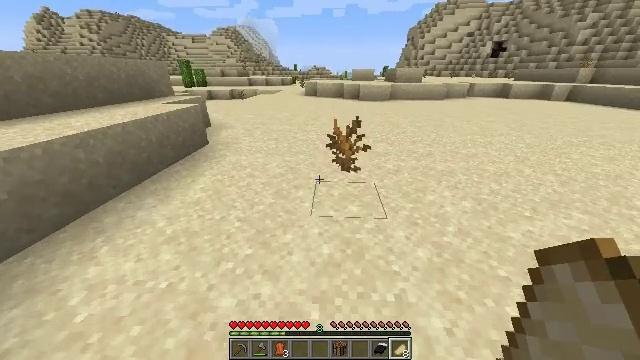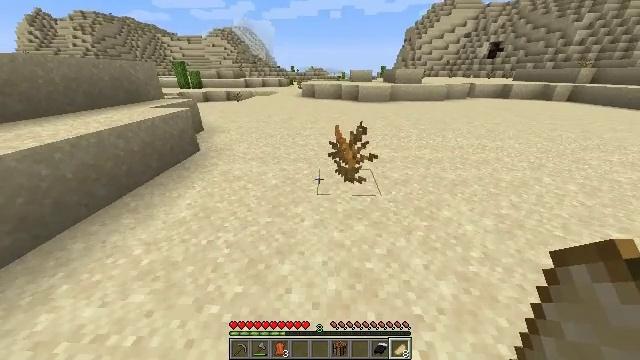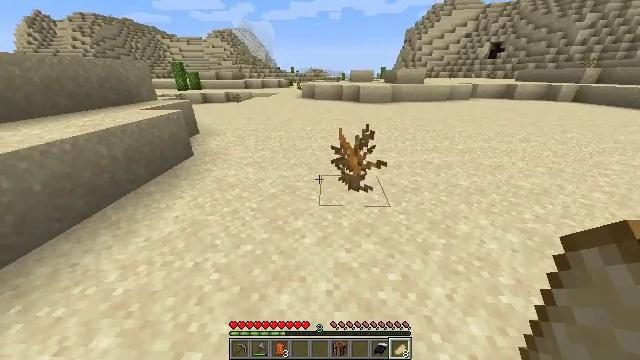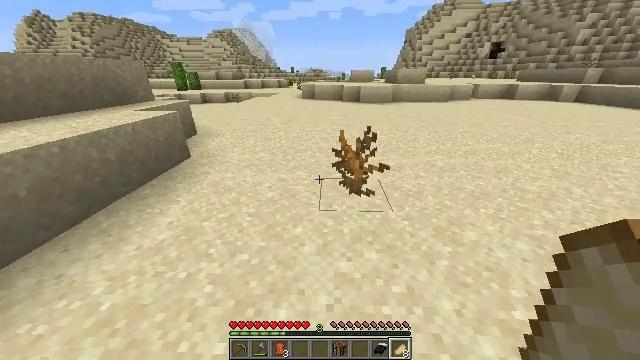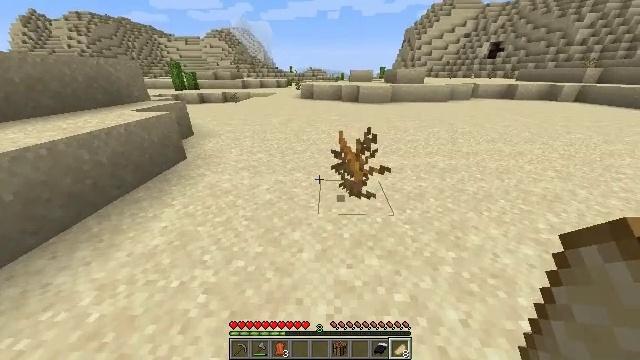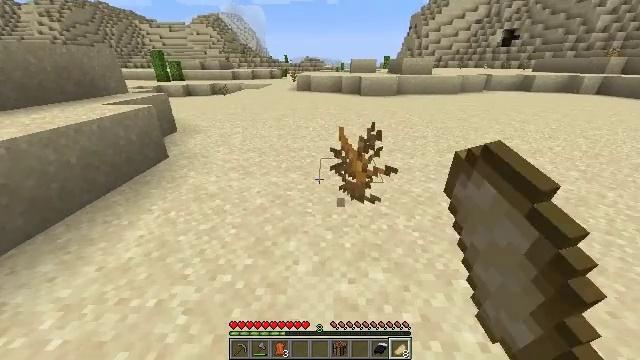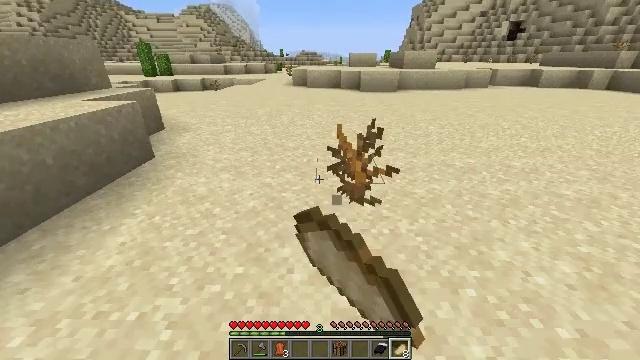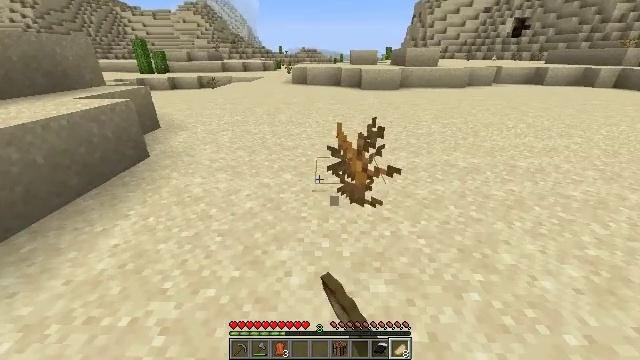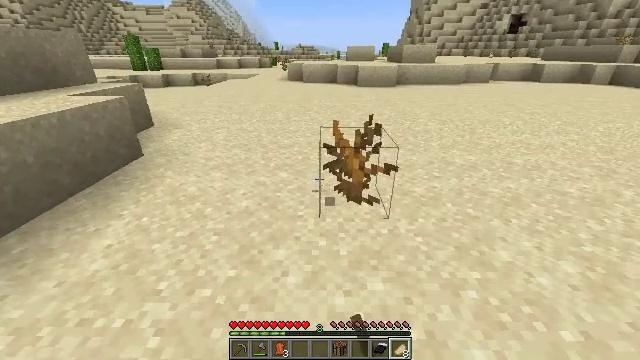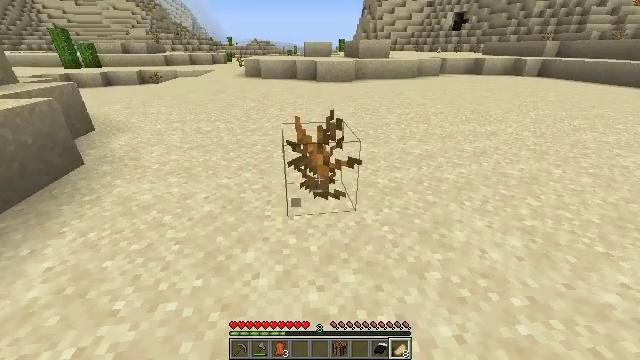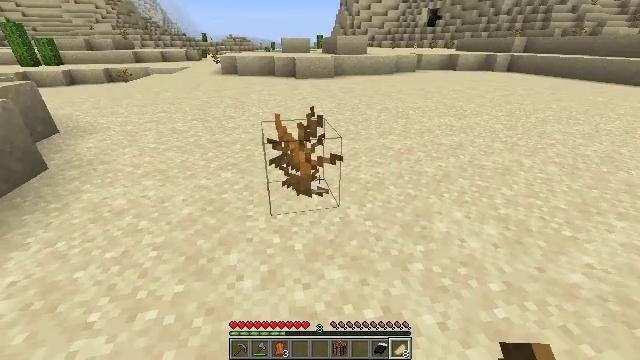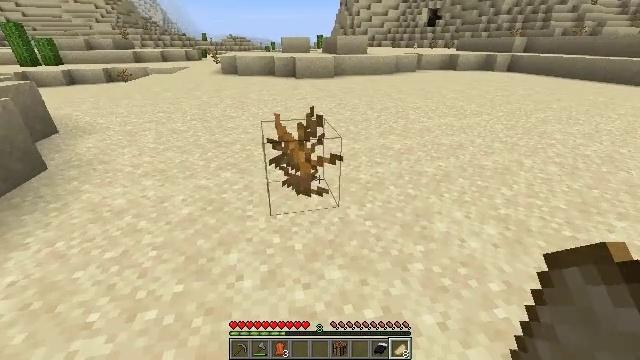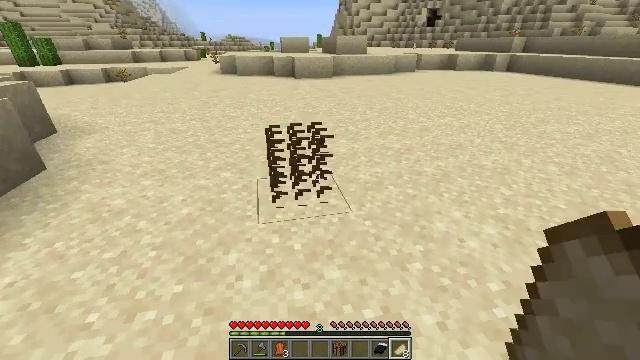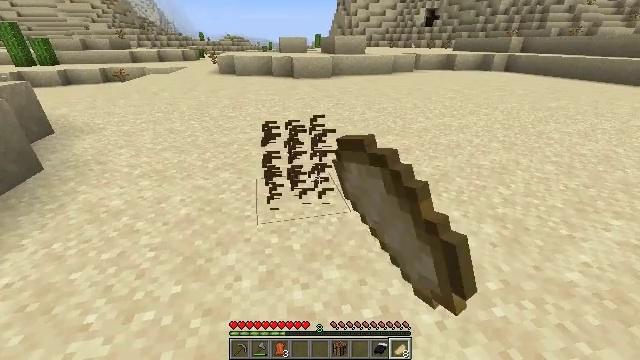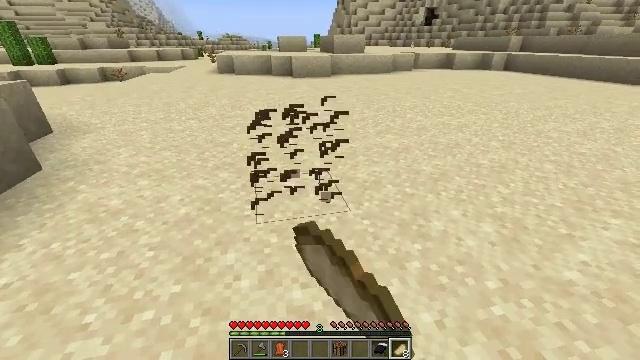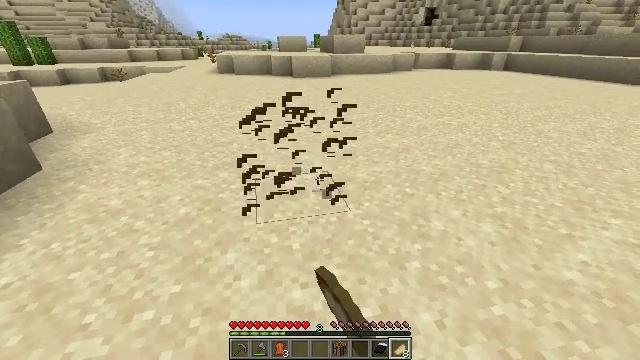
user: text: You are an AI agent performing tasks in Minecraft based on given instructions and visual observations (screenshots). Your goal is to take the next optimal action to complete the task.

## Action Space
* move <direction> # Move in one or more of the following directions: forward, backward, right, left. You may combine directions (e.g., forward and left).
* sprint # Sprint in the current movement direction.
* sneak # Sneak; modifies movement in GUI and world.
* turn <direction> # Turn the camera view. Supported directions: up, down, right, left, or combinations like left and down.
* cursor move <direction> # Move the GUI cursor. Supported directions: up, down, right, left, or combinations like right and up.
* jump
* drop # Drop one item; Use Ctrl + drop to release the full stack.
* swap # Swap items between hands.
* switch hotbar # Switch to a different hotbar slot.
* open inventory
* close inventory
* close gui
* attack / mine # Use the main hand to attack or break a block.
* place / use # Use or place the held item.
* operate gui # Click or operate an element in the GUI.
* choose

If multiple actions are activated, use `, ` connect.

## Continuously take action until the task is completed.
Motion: motion action
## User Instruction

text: Break the dead bush for sticks.
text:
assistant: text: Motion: move forward
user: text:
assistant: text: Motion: move forward
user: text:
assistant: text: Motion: no_op
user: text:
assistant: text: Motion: attack / mine
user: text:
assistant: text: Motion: attack / mine
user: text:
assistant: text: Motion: attack / mine
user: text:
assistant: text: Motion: no_op
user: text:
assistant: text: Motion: no_op
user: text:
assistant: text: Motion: turn right
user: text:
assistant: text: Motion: turn right
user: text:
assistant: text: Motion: no_op
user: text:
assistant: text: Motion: attack / mine
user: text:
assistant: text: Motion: attack / mine
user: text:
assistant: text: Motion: attack / mine
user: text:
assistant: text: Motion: no_op
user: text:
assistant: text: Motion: no_op
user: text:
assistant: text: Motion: no_op